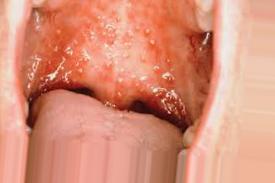
Condition: Mouth Ulcer